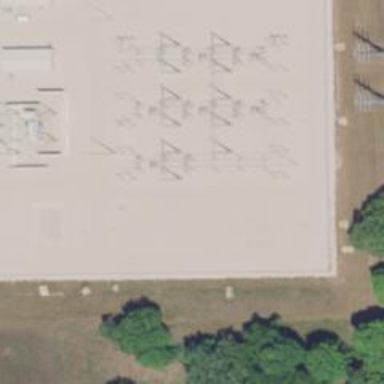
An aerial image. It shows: Switch for power supply.